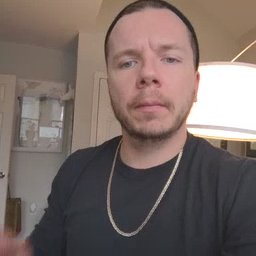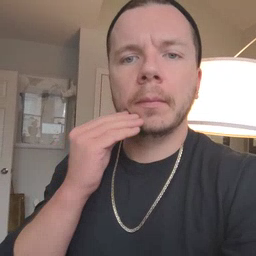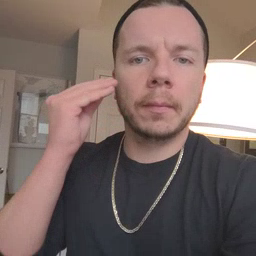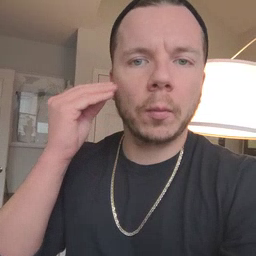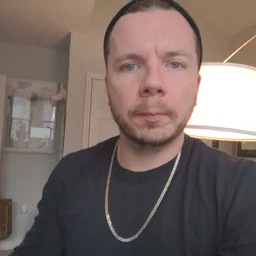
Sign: home